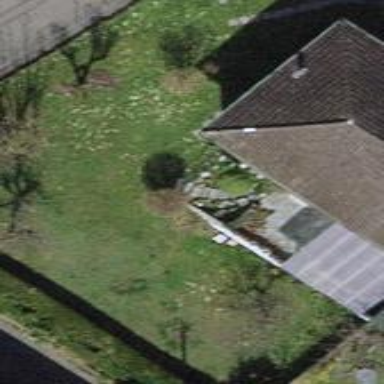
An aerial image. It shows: Garden surrounded by fence.